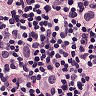
Metastatic tissue present: yes